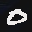
Label: 0